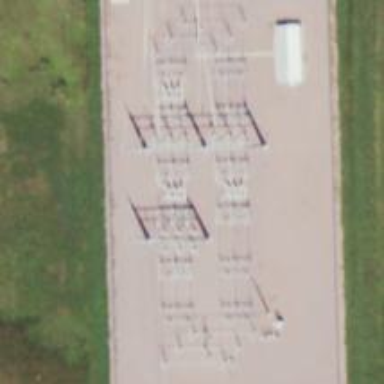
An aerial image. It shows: Outdoor power substation surrounded by fence. This substation operates at the transmission level.